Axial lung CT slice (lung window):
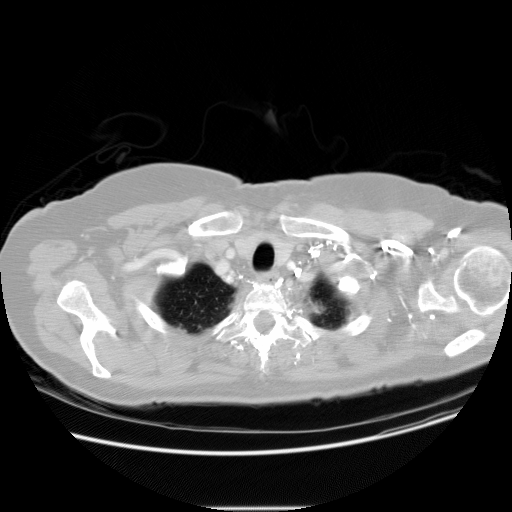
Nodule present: no